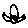
Label: bird